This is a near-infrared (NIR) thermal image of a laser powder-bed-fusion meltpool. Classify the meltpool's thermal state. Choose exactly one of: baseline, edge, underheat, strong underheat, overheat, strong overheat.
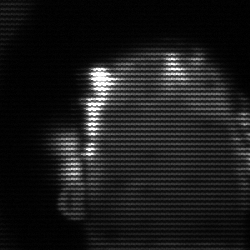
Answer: baseline